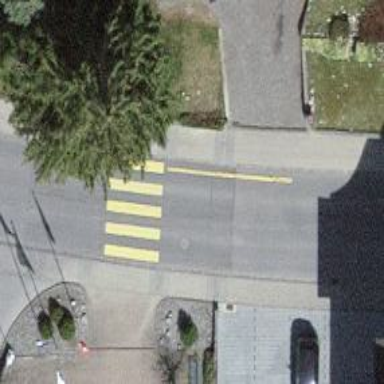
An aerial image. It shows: Uncontrolled zebra crossing.